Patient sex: M
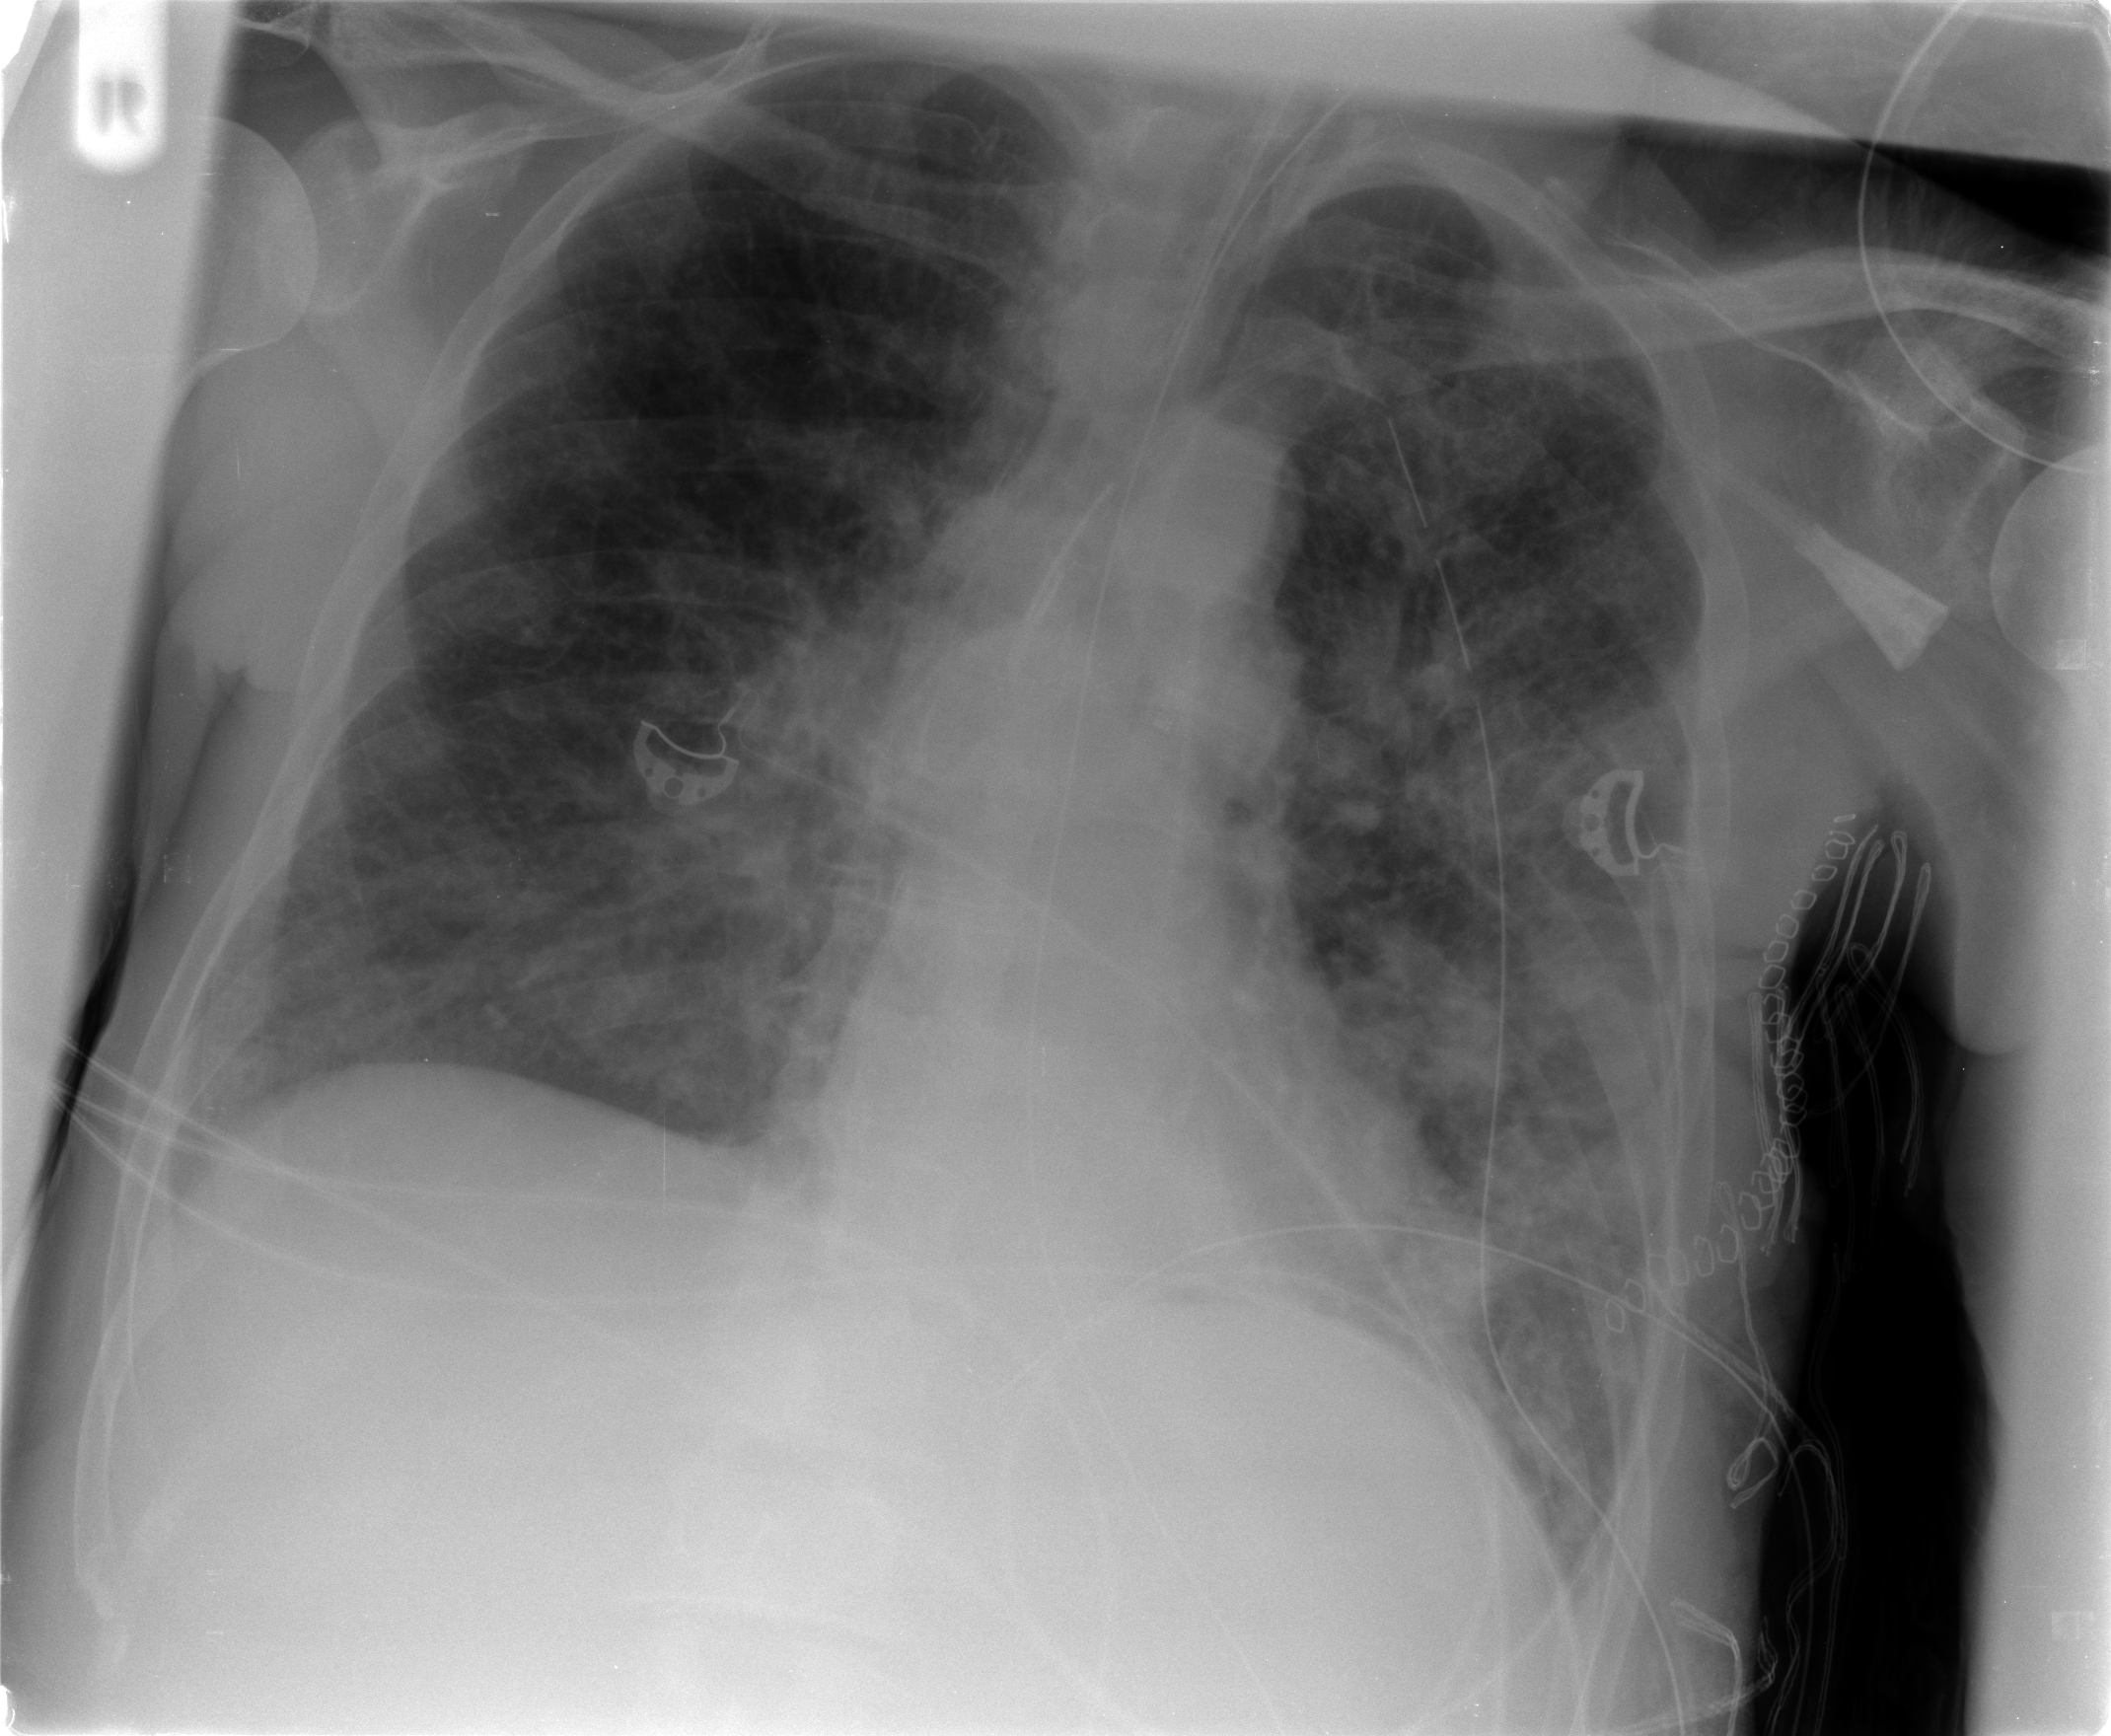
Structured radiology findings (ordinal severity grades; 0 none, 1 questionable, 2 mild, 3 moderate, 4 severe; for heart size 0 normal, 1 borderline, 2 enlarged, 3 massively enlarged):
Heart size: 0
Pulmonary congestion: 3
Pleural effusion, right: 0
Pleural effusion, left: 0
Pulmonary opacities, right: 2
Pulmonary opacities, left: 3
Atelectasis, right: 2
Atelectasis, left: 3